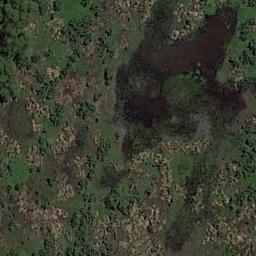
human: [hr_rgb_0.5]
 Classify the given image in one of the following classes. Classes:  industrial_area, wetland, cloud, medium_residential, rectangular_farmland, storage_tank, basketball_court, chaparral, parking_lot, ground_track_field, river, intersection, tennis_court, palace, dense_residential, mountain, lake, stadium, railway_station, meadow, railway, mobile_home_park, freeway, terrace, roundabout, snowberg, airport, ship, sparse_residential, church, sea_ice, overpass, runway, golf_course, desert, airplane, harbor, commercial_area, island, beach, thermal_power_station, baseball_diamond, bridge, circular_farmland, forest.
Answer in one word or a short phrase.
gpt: wetland